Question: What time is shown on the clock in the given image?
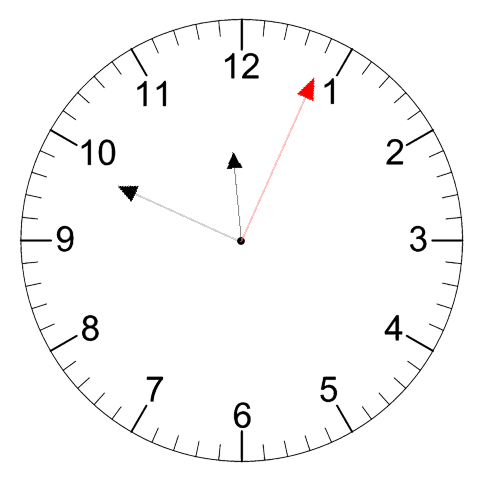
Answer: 11:49:04